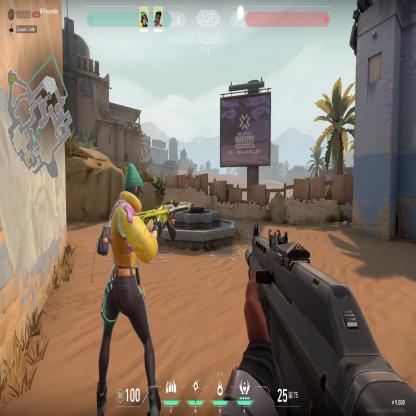
Label: teammate